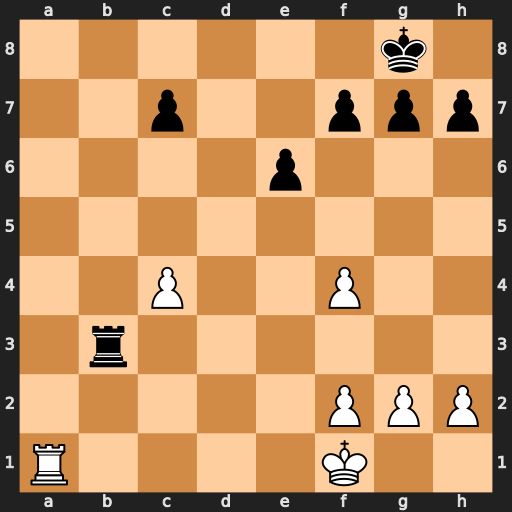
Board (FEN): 6k1/2p2ppp/4p3/8/2P2P2/1r6/5PPP/R4K2
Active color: w
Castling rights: -
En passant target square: -
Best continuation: Ra8+ Rb8 Rxb8#